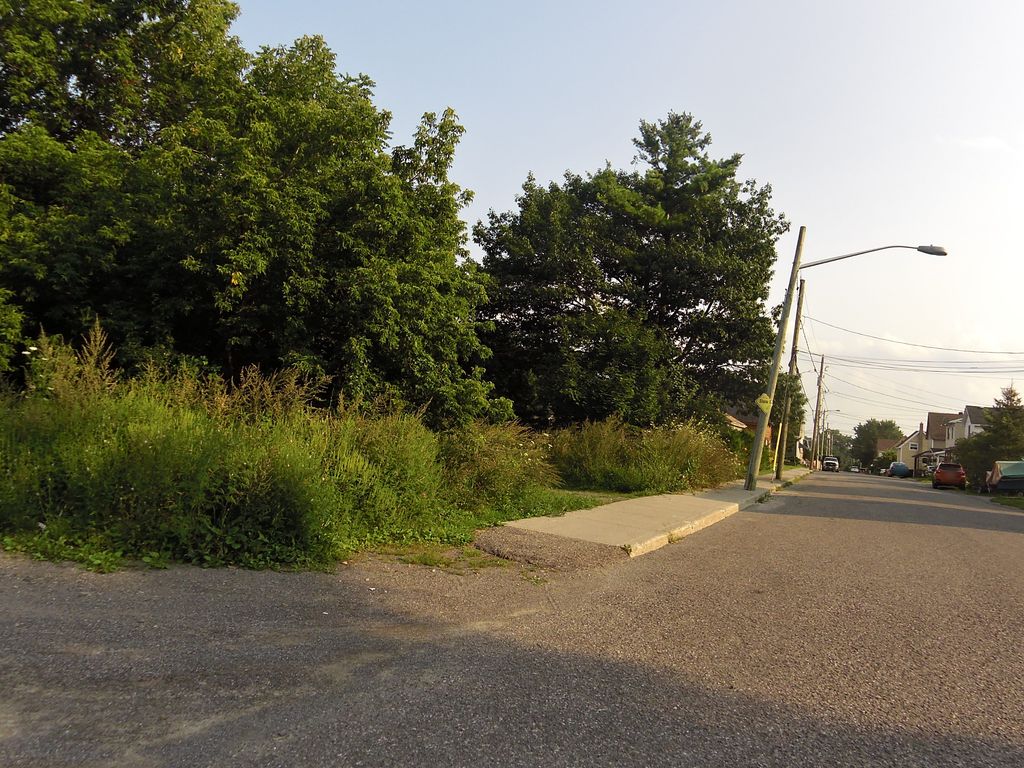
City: ottawa-gatineau